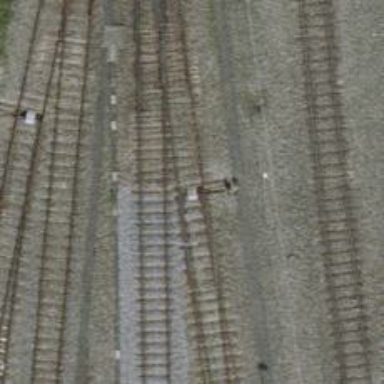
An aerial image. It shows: Railway switch.